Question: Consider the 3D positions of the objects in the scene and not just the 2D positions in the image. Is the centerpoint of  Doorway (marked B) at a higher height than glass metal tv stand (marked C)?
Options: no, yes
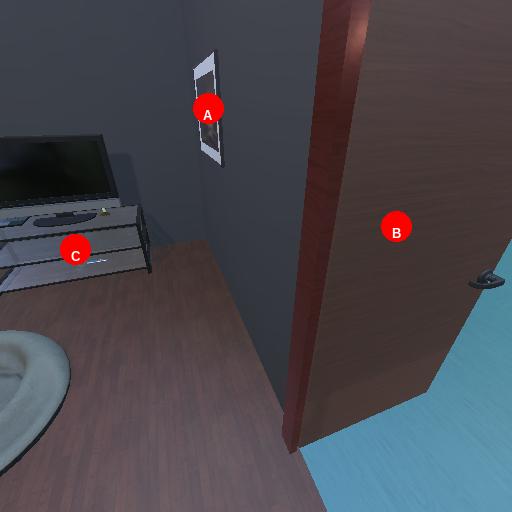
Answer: no